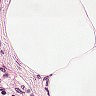
Metastatic tissue present: no